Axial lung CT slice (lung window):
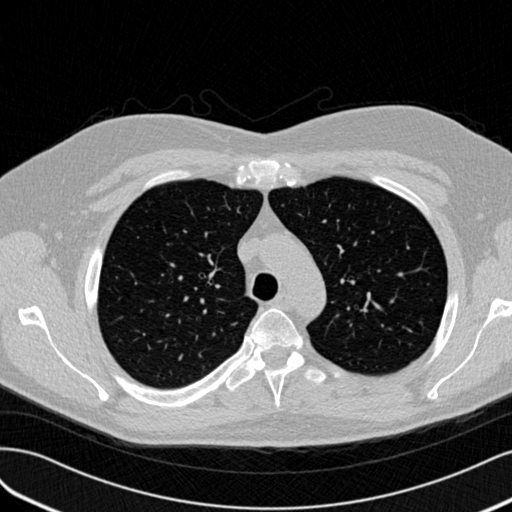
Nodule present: no